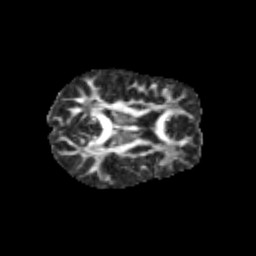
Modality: FA
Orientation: axial
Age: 10
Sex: female
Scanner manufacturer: siemens
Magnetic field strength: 3 T
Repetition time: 3.8 s
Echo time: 0.07 s